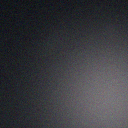
Screen state: off